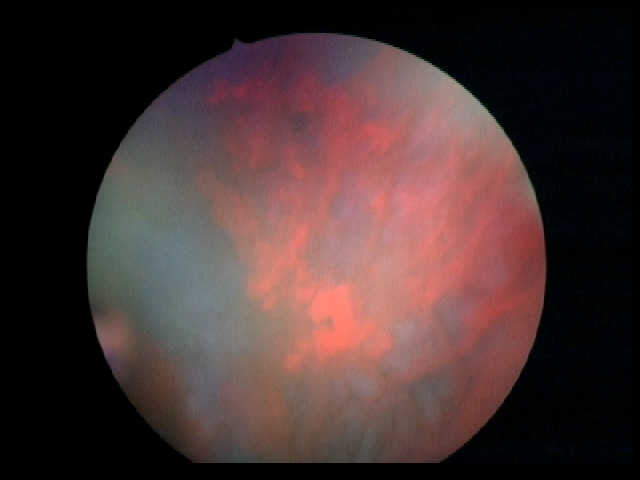
Modality: BLC
Class: Malignant
Subclass: CIS
Lesion: L1
Stage: Tis
Morphology: Non-papillary
Bladder cancer association: Yes